Aerial crown-view tile of a tropical tree (Barro Colorado Island, Panama), acquired 20241112:
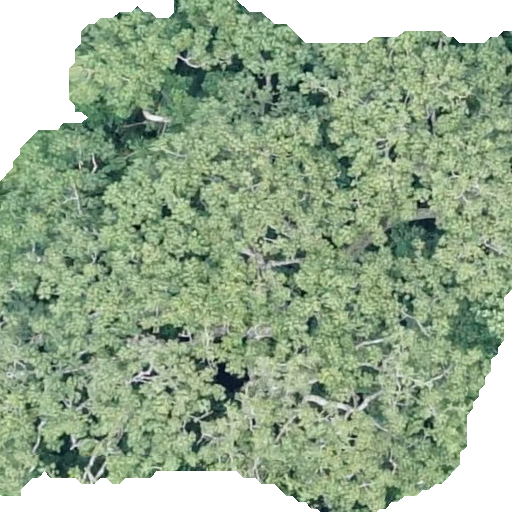
Species: Pseudobombax septenatum
GBIF accepted scientific name: Pseudobombax septenatum
Crown area: 400.48 m²